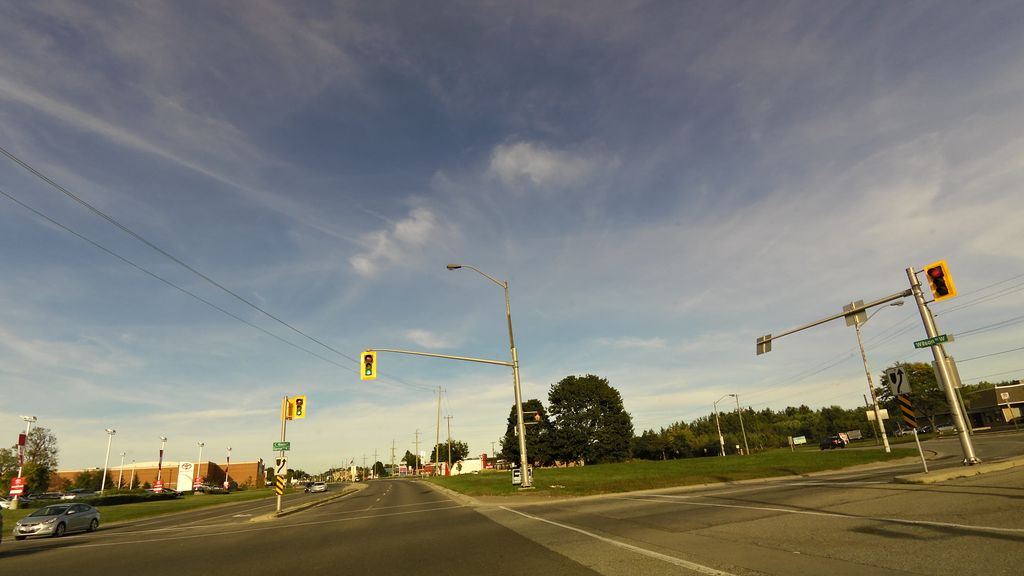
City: hamilton